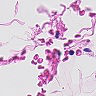
Metastatic tissue present: no